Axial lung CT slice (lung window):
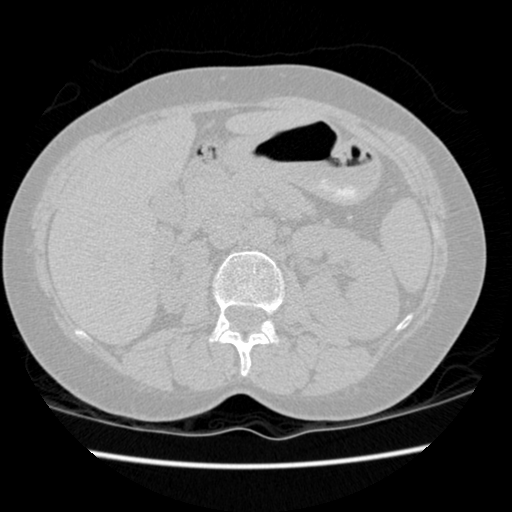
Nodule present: no